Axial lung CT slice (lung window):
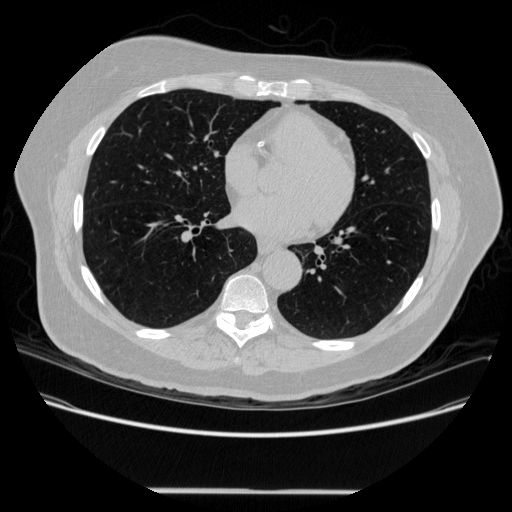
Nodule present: no